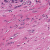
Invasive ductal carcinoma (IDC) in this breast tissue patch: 0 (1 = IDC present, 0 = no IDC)